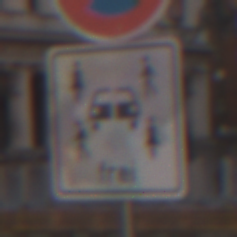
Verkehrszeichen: CarsharingfahrzeugeFrei
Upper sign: AbsolutesHalteverbot
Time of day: SunriseSunset
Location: Outdoor (Urban)
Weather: Clear
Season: NotSpecified
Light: Natural